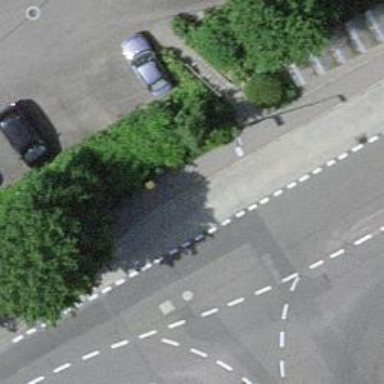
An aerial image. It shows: Bus stop with shelter. It is platform for public transport.